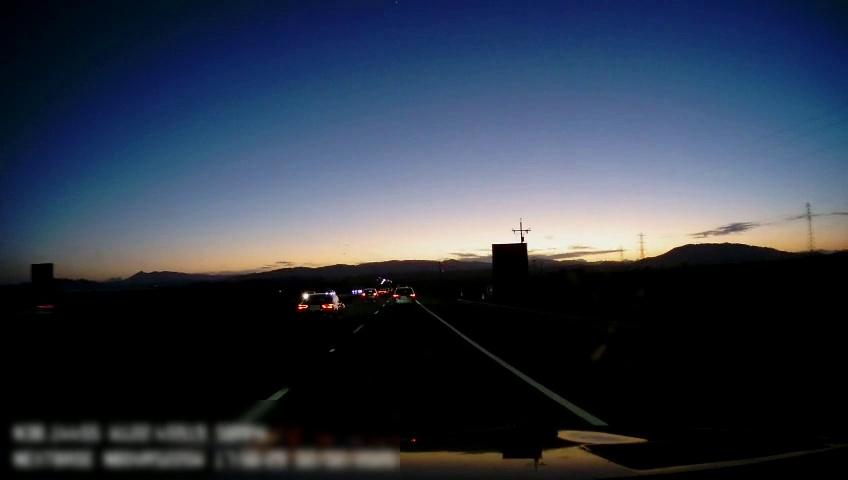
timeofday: Dusk/Dawn/Twilight
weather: Sunny
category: Drivable Space
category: Vehicles | Car
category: Vehicles | Car
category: Vehicles | SUV
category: Vehicles | SUV
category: Vehicles | Car
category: Lanes | Current Lane
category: Lanes | Current Lane